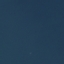
Land use / land cover class: SeaLake